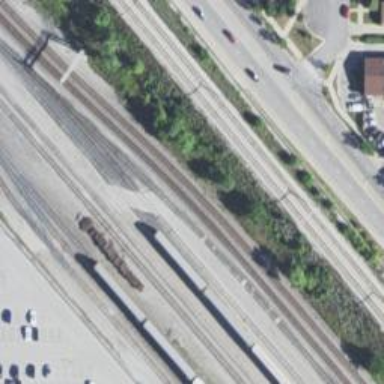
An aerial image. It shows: Abandoned railway yard.